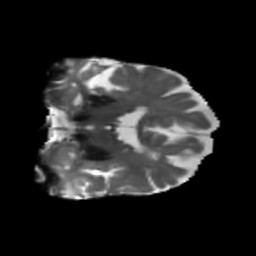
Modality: T2w
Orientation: coronal
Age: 73
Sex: female
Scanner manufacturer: siemens
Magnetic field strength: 3 T
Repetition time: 5.25 s
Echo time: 0.08 s